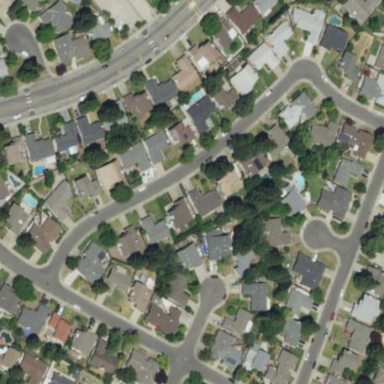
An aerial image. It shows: Residential area composed of single-family homes.